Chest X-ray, PA view. Patient: 52 years old, sex M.
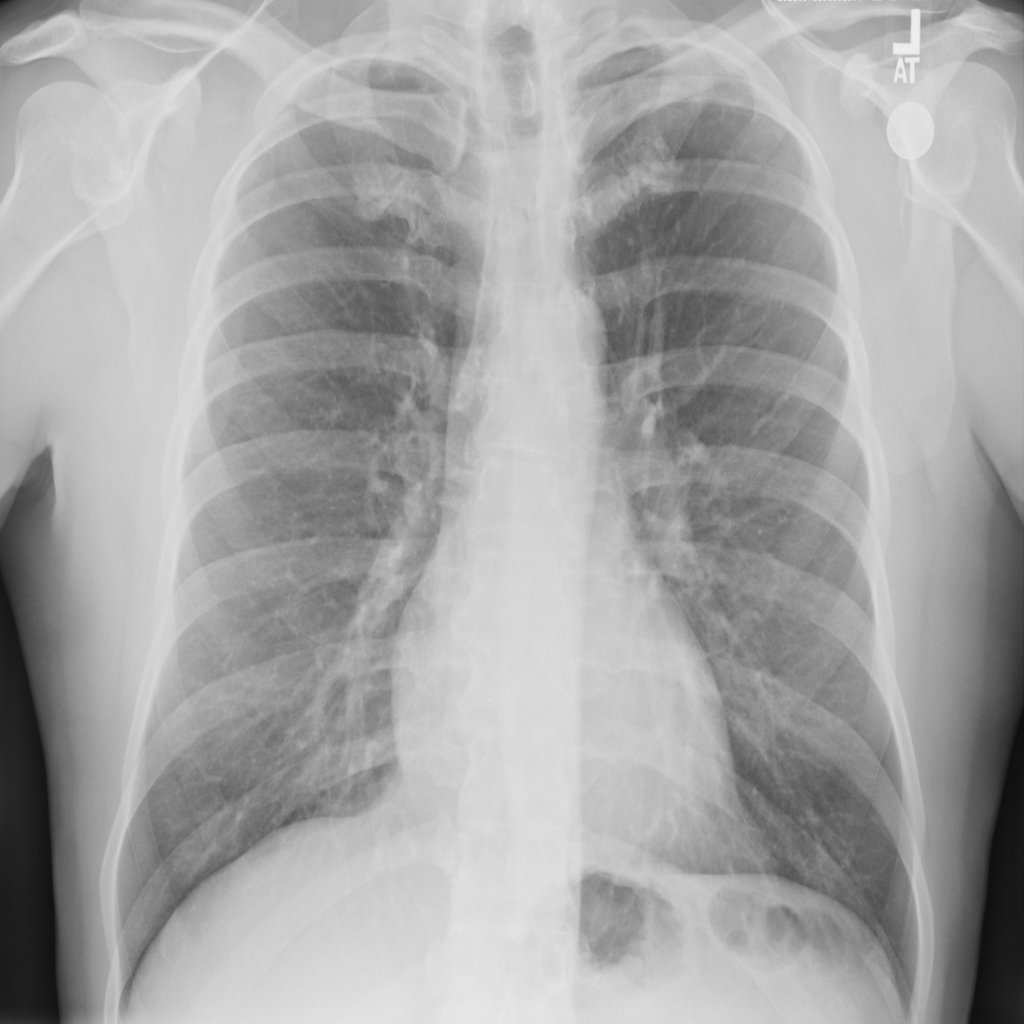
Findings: No Finding